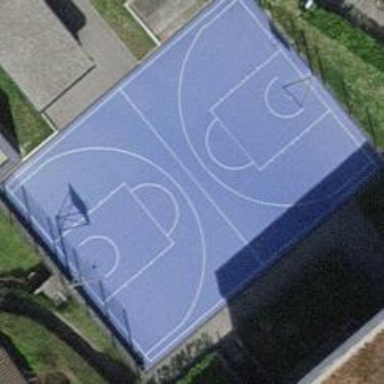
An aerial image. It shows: Basketball court located in leisure land pitch.